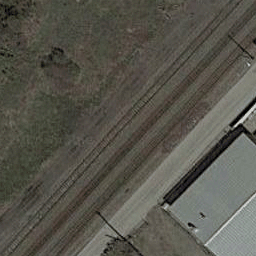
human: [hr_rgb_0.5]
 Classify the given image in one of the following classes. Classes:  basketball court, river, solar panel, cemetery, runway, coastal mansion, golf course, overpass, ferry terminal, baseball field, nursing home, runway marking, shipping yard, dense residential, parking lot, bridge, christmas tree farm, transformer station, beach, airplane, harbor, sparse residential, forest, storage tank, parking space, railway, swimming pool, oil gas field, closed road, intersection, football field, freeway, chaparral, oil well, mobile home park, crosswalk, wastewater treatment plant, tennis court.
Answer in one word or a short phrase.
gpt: railway